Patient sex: M
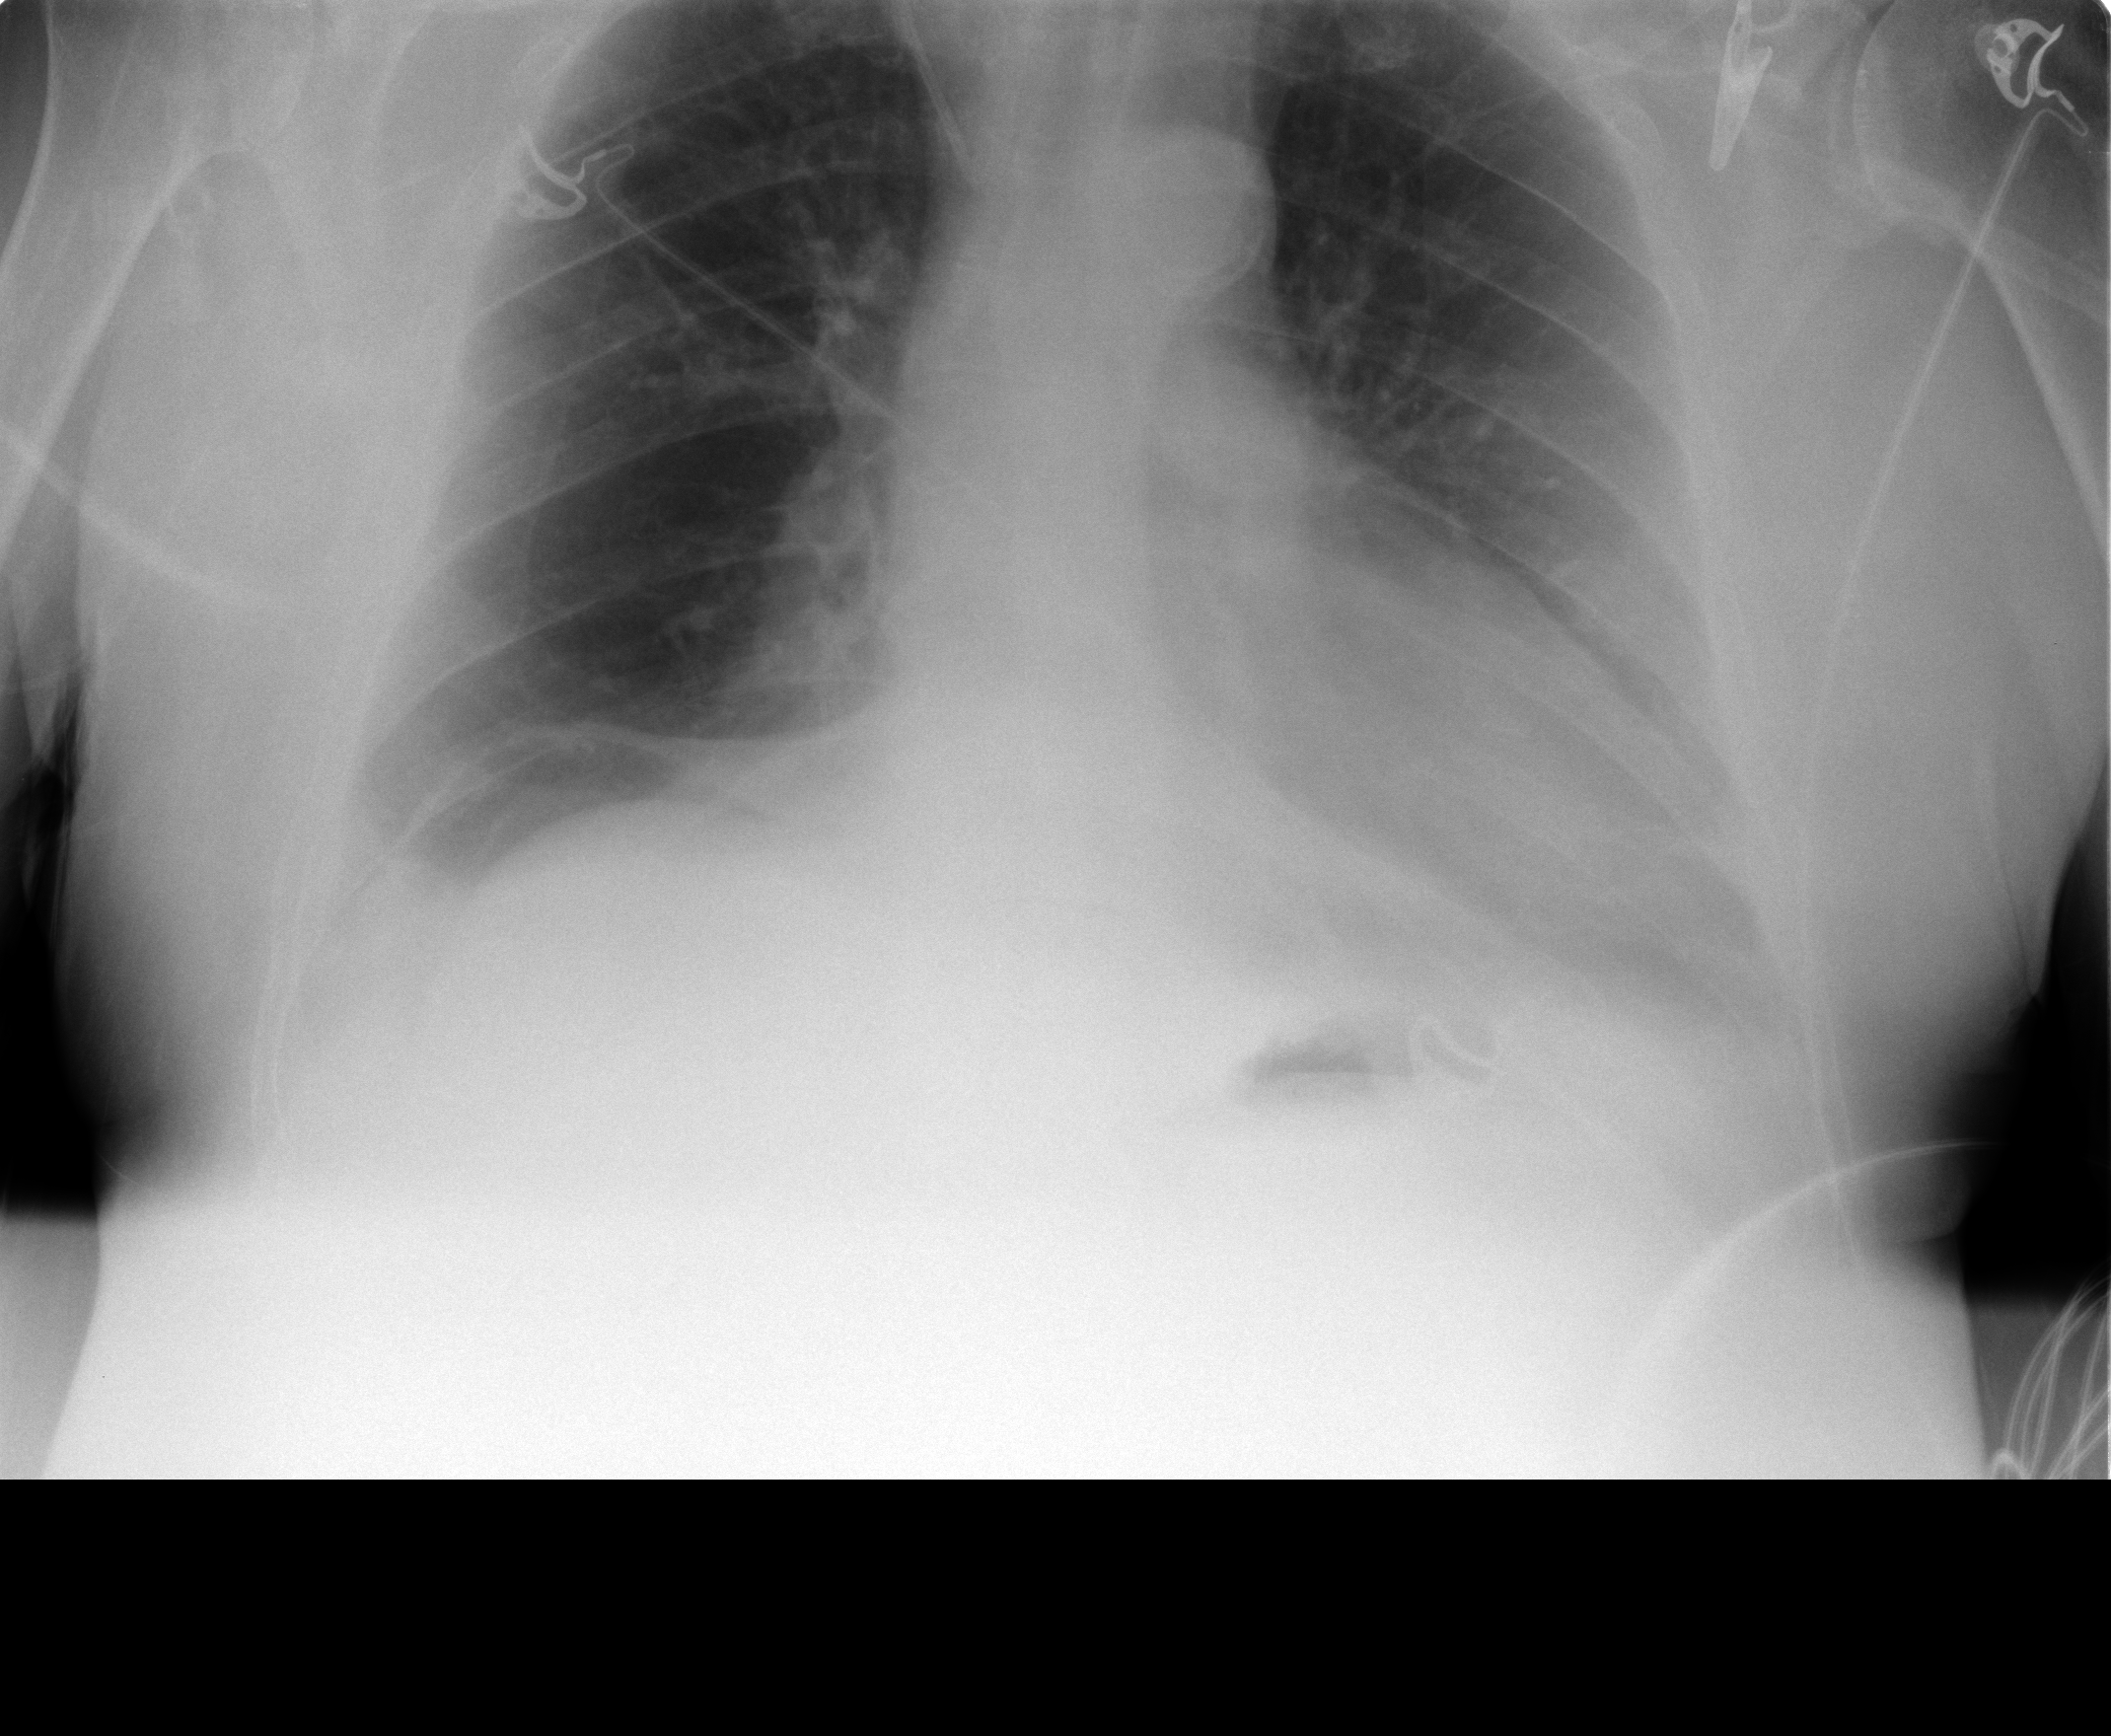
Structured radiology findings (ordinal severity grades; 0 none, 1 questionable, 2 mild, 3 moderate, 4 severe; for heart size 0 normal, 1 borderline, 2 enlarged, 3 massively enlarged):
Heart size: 2
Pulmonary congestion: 1
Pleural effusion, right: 1
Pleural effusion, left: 2
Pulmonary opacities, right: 0
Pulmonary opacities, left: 0
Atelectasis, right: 0
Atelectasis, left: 2